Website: walmart
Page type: account-dashboard
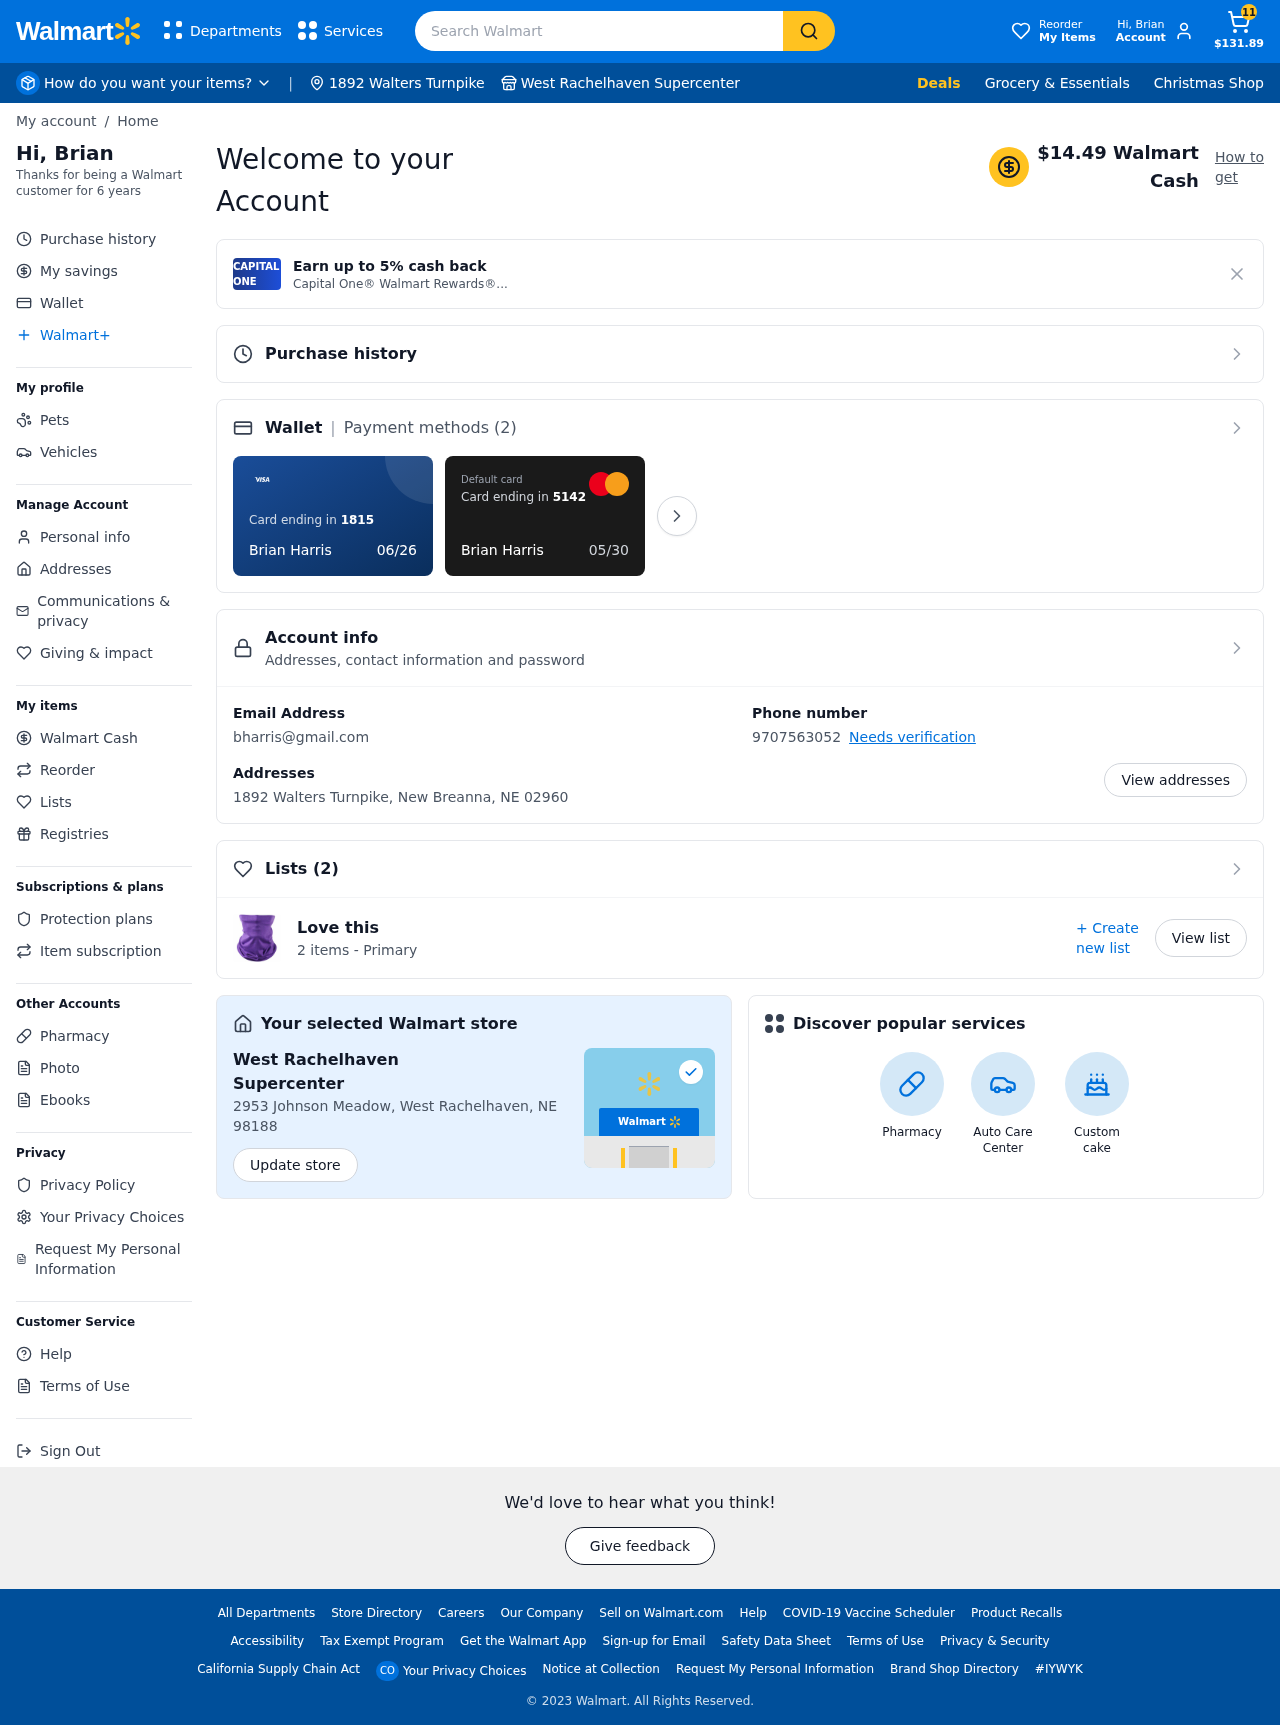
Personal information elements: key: PII_CARD_EXPIRY
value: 06/26
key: PII_CARD_LAST4
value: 1815
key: PII_EMAIL
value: bharris@gmail.com
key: PII_FIRSTNAME
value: Brian
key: PII_FULLNAME
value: Brian Harris
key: PII_LOCATION1_CITY
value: West Rachelhaven Supercenter
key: PII_LOCATION1_CITY
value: West Rachelhaven
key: PII_LOCATION1_CITY_STATE_ZIP
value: West Rachelhaven, NE 98188
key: PII_LOCATION1_STREET
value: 2953 Johnson Meadow
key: PII_PHONE
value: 9707563052
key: PII_STREET
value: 1892 Walters Turnpike
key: PII_FIRSTNAME2
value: Brian
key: PII_FIRSTNAME3
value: Brian
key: PII_FIRSTNAME_DERIVED
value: Brian
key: PII_WALMART_CASH
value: $14.49
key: PII_CARD_LAST42
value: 5142
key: PII_LASTNAME
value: Harris
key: PII_FULLNAME2
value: Brian Harris
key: PII_FULLNAME3
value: Brian Harris
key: PII_LASTNAME2
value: Harris
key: PII_LASTNAME3
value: Harris
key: PII_LASTNAME_DERIVED
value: Harris
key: PII_FULLNAME_DERIVED
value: Brian Harris
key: PII_NAME_FULL_DERIVED
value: Brian Harris
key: PII_CARD_EXPIRY2
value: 05/30
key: PII_CITY_STATE_ZIP
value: New Breanna, NE 02960
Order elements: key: ORDER_NUM_ITEMS
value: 11
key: ORDER_SUBTOTAL
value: $131.89
Search elements: key: HEADER_SEARCH
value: Search Walmart